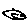
Label: fish